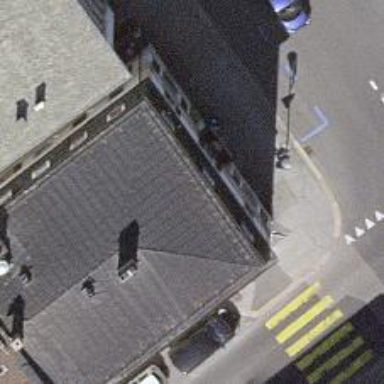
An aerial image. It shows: Bar.